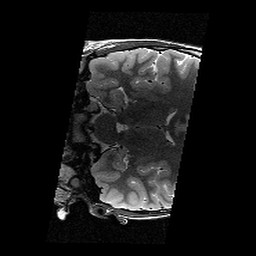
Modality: T2w
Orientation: coronal
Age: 9
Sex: male
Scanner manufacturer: siemens
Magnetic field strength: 3 T
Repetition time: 9.23 s
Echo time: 0.067 s